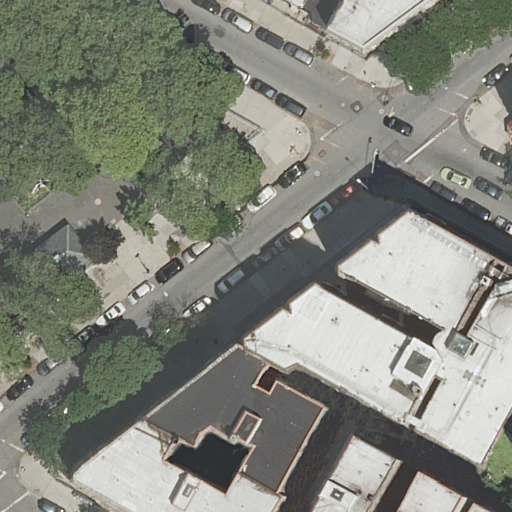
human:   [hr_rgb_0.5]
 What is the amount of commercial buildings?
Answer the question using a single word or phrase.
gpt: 0

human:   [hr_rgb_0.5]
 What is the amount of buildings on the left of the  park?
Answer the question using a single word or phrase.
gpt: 1

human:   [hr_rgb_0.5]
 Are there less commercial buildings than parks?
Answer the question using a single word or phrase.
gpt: yes

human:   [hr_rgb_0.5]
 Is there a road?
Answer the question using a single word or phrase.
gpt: yes

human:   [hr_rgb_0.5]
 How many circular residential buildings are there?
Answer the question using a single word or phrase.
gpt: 0

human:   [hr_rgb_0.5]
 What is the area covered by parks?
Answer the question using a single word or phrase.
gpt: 1814m2

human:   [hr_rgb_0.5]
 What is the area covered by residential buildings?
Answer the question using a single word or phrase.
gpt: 2788m2

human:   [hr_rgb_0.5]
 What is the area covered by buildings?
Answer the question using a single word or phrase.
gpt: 2788m2

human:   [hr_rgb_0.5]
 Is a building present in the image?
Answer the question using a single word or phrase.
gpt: yes

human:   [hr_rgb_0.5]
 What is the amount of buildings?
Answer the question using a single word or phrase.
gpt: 10

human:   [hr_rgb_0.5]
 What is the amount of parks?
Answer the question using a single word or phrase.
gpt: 1

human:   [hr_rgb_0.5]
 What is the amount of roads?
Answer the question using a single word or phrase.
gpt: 2

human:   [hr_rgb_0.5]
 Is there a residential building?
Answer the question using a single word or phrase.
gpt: yes

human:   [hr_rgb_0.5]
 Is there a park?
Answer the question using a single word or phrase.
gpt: yes

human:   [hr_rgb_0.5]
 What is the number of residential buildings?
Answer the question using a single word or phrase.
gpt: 10

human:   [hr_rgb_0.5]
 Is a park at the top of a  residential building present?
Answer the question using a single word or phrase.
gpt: yes

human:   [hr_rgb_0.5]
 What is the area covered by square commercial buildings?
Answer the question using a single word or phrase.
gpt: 0m2

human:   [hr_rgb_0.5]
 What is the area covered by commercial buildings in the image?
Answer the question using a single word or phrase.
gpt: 0m2

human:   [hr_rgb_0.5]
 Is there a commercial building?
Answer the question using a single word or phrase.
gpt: no

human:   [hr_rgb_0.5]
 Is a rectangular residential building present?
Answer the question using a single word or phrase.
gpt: yes

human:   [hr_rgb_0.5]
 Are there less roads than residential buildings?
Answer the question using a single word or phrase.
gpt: yes

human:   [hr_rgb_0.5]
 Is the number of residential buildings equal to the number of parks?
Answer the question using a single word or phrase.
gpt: no

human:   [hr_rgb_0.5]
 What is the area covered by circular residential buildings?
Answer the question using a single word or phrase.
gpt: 0m2

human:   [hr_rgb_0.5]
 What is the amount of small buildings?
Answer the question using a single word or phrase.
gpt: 5

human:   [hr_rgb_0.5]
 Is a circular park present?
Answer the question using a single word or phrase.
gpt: no

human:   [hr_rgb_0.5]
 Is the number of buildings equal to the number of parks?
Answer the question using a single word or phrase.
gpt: no

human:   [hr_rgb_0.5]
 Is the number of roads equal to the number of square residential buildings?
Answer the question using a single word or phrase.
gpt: no

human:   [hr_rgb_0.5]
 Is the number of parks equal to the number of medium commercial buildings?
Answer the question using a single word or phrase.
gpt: no

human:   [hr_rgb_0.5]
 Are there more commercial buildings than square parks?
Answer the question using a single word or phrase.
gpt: no

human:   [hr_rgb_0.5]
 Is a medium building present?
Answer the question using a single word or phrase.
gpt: yes

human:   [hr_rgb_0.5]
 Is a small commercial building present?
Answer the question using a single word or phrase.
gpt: no

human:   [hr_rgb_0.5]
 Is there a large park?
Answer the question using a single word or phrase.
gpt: yes

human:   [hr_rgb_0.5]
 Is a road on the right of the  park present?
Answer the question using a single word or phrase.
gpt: yes

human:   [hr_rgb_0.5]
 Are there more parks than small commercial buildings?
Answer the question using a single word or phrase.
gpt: yes

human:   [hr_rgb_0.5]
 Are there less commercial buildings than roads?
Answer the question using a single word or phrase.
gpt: yes

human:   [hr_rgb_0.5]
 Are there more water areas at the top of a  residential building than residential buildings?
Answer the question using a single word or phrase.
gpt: no

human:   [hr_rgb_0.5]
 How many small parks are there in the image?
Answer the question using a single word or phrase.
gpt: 0

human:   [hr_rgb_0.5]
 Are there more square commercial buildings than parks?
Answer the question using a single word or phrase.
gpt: no

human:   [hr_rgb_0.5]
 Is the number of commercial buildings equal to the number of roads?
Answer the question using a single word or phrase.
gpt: no

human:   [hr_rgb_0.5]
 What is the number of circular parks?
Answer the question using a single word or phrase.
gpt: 0

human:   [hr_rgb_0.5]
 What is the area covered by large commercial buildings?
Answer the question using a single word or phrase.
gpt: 0m2

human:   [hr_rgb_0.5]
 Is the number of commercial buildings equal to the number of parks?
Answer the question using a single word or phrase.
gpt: no

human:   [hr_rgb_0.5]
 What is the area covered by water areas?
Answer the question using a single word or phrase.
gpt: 0m2

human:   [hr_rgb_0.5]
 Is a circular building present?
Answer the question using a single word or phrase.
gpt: no

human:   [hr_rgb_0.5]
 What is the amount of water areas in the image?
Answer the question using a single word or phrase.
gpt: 0

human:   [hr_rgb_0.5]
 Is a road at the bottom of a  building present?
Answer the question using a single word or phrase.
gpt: yes

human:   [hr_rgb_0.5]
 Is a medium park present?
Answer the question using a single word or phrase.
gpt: no

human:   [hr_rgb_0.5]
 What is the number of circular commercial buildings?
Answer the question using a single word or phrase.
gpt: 0

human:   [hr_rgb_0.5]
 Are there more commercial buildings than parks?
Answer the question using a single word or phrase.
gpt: no

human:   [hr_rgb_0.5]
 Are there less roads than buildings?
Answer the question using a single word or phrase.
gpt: yes

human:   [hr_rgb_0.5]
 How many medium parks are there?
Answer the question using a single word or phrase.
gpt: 0

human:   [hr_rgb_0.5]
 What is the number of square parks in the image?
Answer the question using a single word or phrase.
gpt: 0

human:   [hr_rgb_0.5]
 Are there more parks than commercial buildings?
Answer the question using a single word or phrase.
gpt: yes

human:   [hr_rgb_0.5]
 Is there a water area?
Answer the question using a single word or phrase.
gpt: no

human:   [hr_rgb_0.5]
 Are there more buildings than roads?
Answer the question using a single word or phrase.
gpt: yes

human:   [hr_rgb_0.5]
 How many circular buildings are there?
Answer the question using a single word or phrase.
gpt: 0

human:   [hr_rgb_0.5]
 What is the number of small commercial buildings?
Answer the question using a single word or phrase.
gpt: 0

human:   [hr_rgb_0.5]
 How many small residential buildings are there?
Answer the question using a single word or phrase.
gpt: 5

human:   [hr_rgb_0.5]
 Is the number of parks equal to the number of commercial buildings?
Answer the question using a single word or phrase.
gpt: no

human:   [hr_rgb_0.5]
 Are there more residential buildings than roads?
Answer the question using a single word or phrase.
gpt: yes

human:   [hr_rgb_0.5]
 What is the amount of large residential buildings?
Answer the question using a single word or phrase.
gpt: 1

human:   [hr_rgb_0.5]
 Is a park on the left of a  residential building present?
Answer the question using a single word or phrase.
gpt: yes

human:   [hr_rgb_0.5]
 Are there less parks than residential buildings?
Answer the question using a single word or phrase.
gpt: yes

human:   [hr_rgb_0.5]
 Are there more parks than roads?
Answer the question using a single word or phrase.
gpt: no